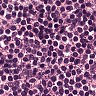
Metastatic tissue present: no